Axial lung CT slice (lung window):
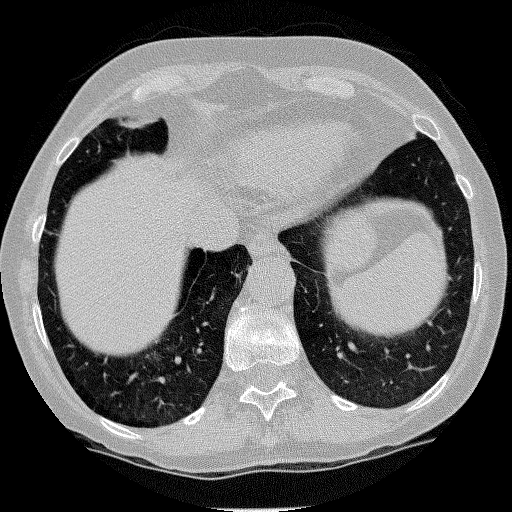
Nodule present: no